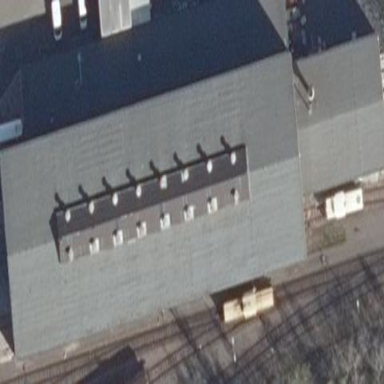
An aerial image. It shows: Industrial building.